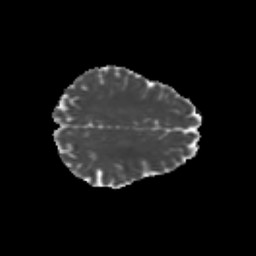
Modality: MD
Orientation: axial
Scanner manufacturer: siemens
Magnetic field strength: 3 T
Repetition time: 9.2 s
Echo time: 0.084 s